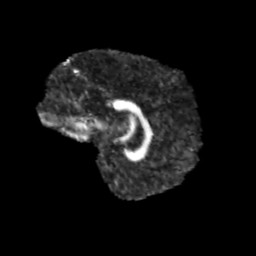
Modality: FA
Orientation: sagittal
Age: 11
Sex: male
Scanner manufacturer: siemens
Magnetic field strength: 3 T
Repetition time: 3.8 s
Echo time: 0.07 s